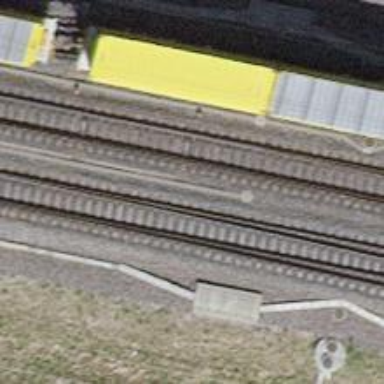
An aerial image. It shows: Railway switch.